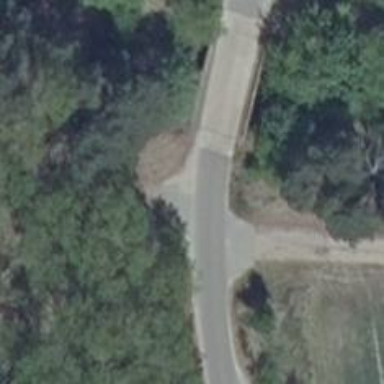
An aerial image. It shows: Unclassified road on asphalt surface with bridge.